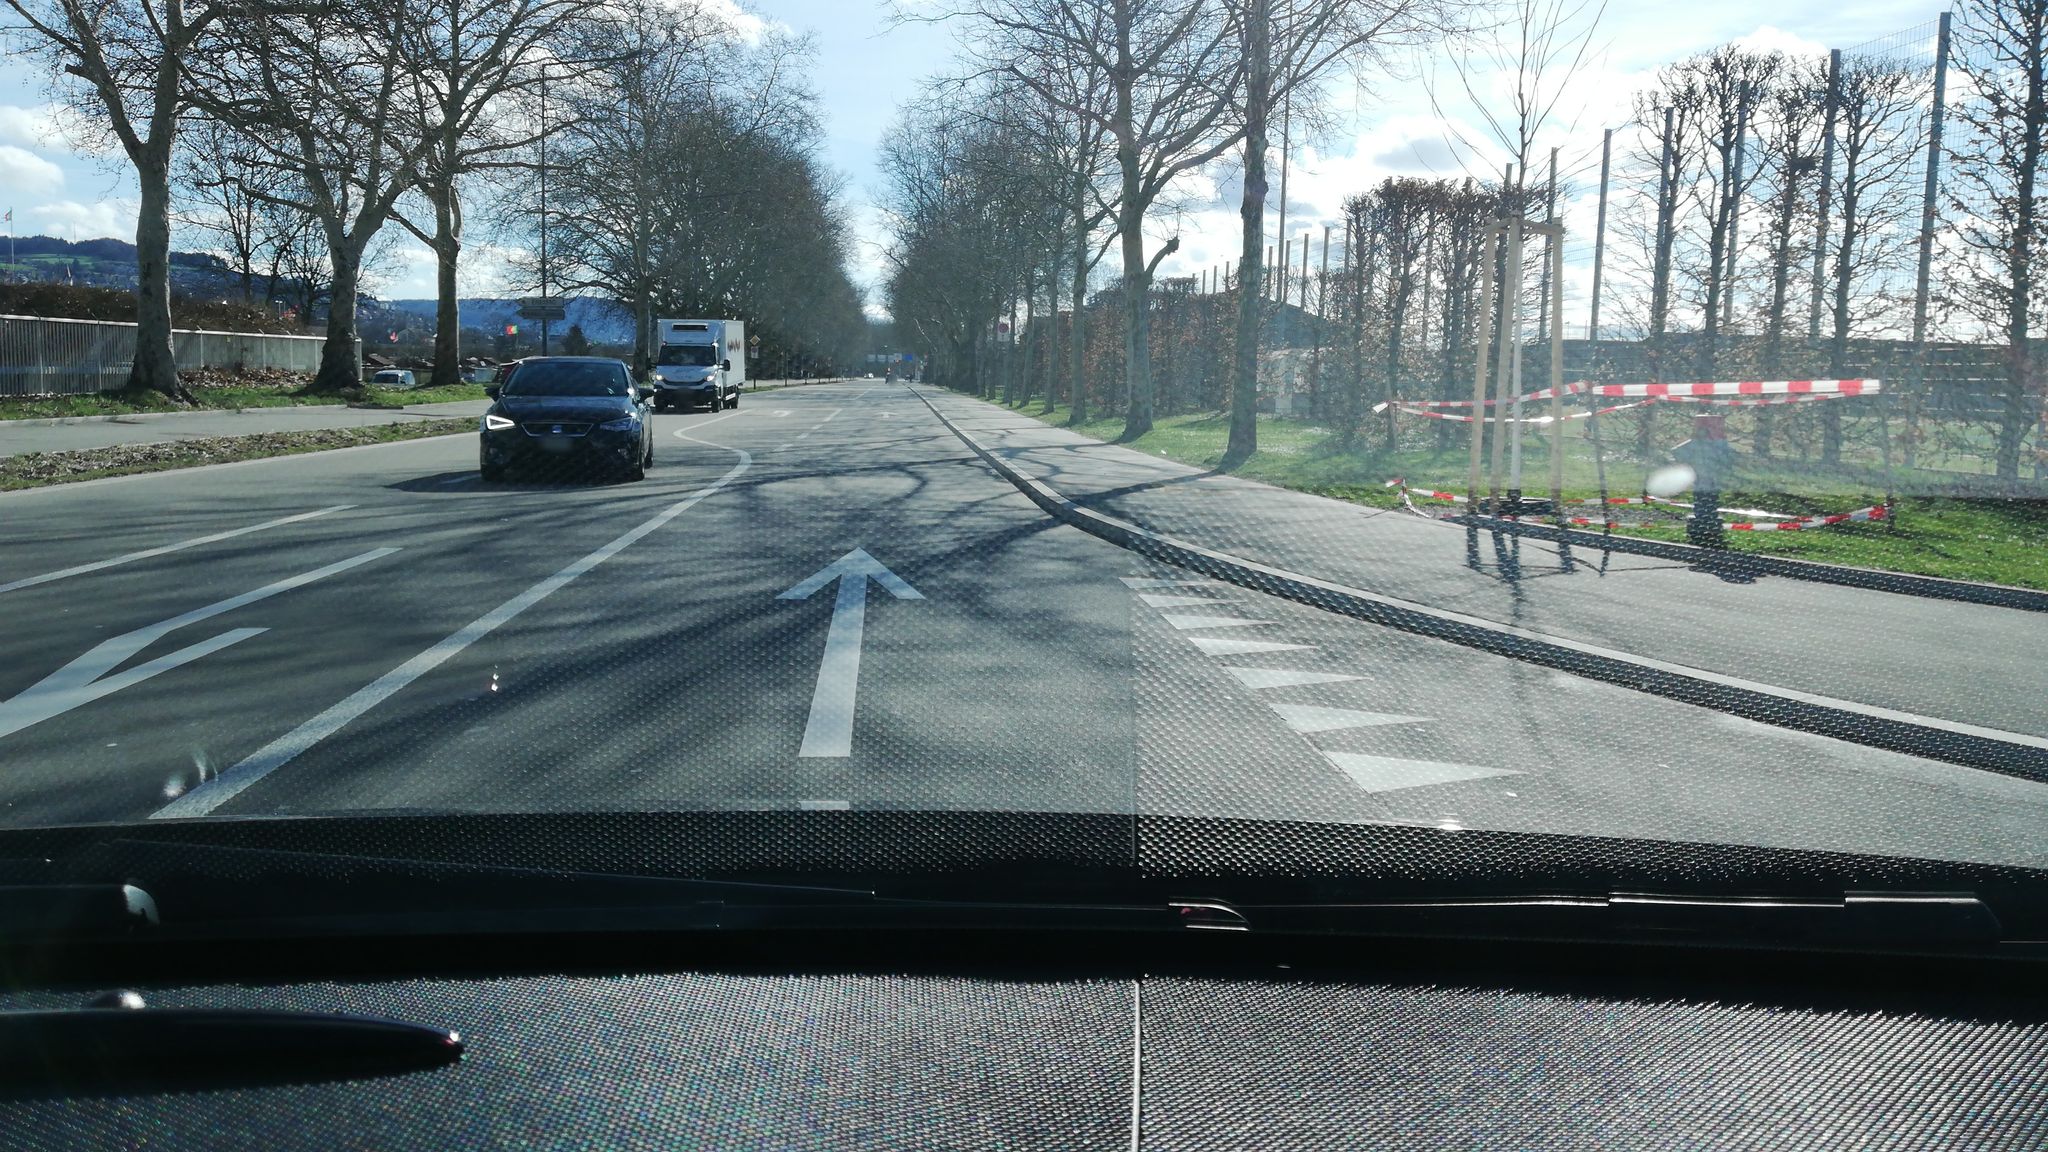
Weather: clear
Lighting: day
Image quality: good
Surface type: driving surface
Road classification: primary
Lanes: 3
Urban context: urban centre
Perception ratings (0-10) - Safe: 1.51, Lively: 5.88, Beautiful: 6.13, Boring: 4.89, Depressing: 5.86, Wealthy: 1.79